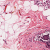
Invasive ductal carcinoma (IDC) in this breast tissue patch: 0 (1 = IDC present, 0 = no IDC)